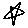
Label: star